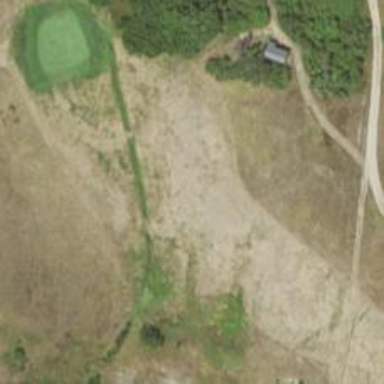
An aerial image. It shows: Golf hole.